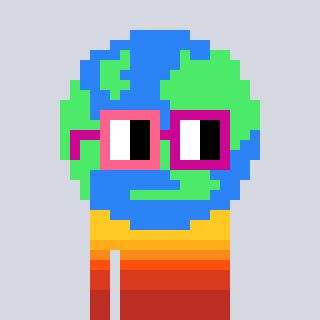
a pixel art character with square pink and red glasses, a earth-shaped head and a purple-colored body on a cool background